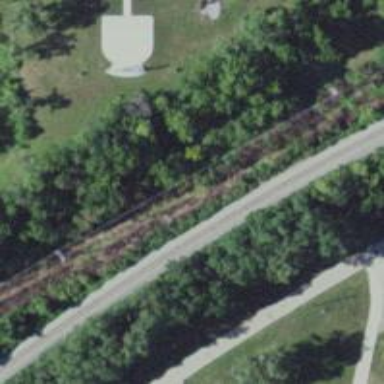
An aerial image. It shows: Abandoned railway.